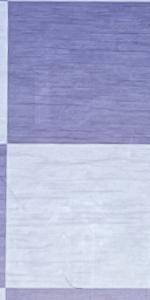
Label: Empty